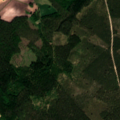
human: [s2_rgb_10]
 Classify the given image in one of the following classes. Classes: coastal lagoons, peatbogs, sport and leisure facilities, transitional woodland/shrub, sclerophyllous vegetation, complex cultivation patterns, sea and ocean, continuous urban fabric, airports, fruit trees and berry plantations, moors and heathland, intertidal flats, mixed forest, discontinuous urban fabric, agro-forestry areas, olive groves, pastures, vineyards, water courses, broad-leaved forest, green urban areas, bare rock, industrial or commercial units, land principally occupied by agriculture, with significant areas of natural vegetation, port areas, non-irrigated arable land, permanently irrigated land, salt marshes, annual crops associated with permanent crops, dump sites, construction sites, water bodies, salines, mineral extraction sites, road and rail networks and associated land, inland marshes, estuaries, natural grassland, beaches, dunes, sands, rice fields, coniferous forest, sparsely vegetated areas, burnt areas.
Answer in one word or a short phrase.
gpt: non-irrigated arable land, coniferous forest, mixed forest, transitional woodland/shrub